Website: lowes
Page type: delivery-shipping
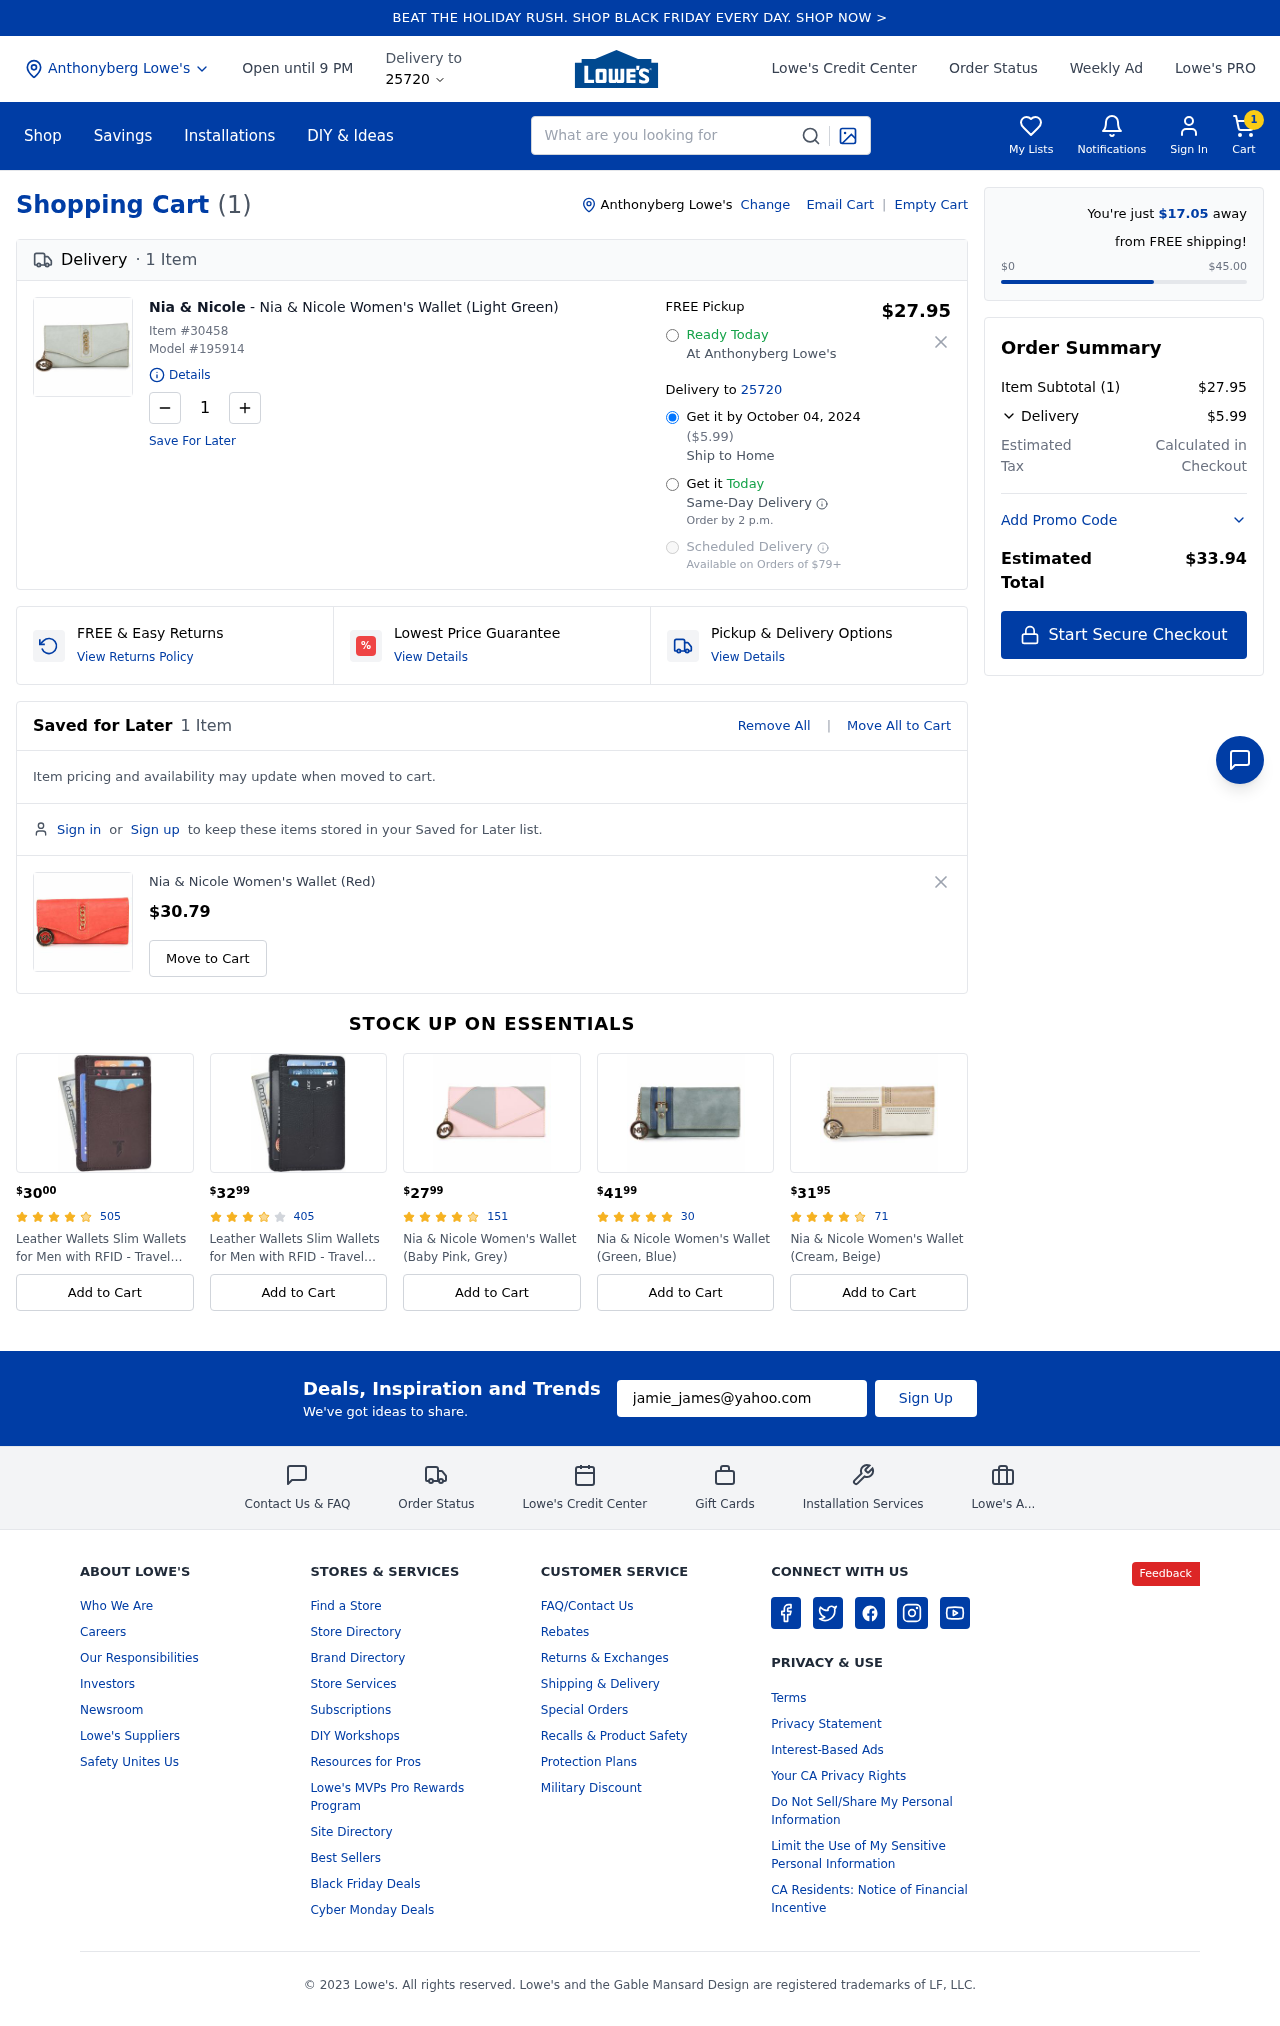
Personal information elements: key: PII_CITY
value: Anthonyberg
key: PII_EMAIL
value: jamie_james@yahoo.com
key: PII_POSTCODE
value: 25720
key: PII_CITY2
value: Anthonyberg
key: PII_CITY3
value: Anthonyberg
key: PII_POSTCODE_FULL
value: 25720
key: PII_POSTCODE_NUMERIC
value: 25720
Product elements: key: PRODUCT1_BRAND
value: Nia & Nicole
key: PRODUCT1_NAME
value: Nia & Nicole Women's Wallet (Light Green)
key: PRODUCT1_PRICE
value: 27.95
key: PRODUCT1_QUANTITY
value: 1
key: PRODUCT2_NAME
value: Nia & Nicole Women's Wallet (Red)
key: PRODUCT2_PRICE
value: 30.79
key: PRODUCT1_ITEM_NUMBER
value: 30458
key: PRODUCT1_MODEL_NUMBER
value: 195914
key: PRODUCT3_PRICE
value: $3000
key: PRODUCT3_NUM_RATINGS
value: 505
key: PRODUCT3_NAME
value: Leather Wallets Slim Wallets for Men with RFID - Travel Wallet Wallets for Men RFID Blocking Front P
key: PRODUCT4_PRICE
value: $3299
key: PRODUCT4_NUM_RATINGS
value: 405
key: PRODUCT4_NAME
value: Leather Wallets Slim Wallets for Men with RFID - Travel Wallet Wallets for Men RFID Blocking Front P
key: PRODUCT5_PRICE
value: $2799
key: PRODUCT5_NUM_RATINGS
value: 151
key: PRODUCT5_NAME
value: Nia & Nicole Women's Wallet (Baby Pink, Grey)
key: PRODUCT6_PRICE
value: $4199
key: PRODUCT6_NUM_RATINGS
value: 30
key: PRODUCT6_NAME
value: Nia & Nicole Women's Wallet (Green, Blue)
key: PRODUCT7_PRICE
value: $3195
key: PRODUCT7_NUM_RATINGS
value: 71
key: PRODUCT7_NAME
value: Nia & Nicole Women's Wallet (Cream, Beige)
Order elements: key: ORDER_NUM_ITEMS
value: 1
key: ORDER_DELIVERY_DATE
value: October 04, 2024
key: ORDER_SHIPPING_COST
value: $5.99
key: AWAY_FROM_FREE_SHIPPING
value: $17.05
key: ORDER_SUBTOTAL
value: $27.95
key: ORDER_TOTAL
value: $33.94
Search elements: key: HEADER_SEARCH
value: What are you looking for